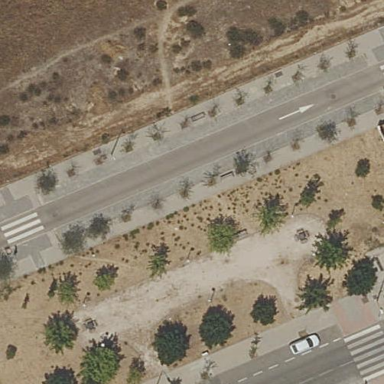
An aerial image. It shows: Park.